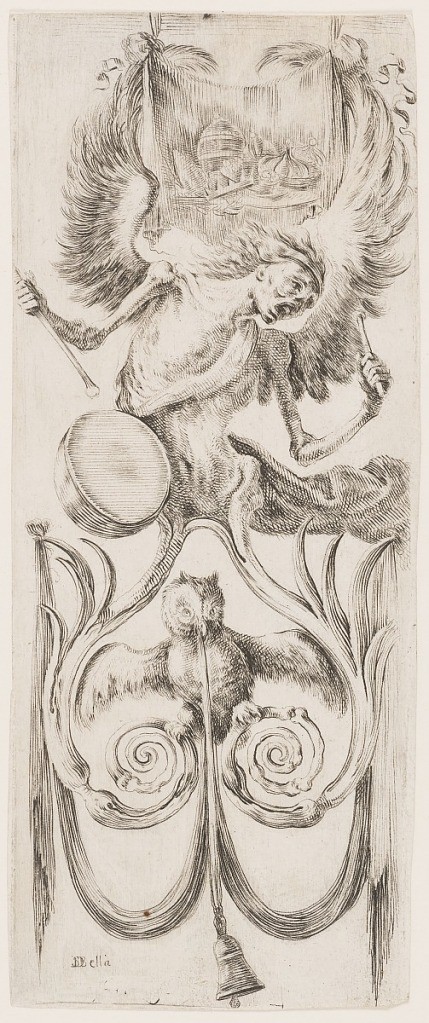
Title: Ornamenti o Grottesche (Grotesque Ornament)
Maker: Stefano della Bella, Italian, 1610–1664
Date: ca. 1653
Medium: Etching on laid paper
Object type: Print
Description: Vertical rectangle showing an emaciated winged figure playing a drum. Below, an owl with a bell in its beak perches on an arabesque.